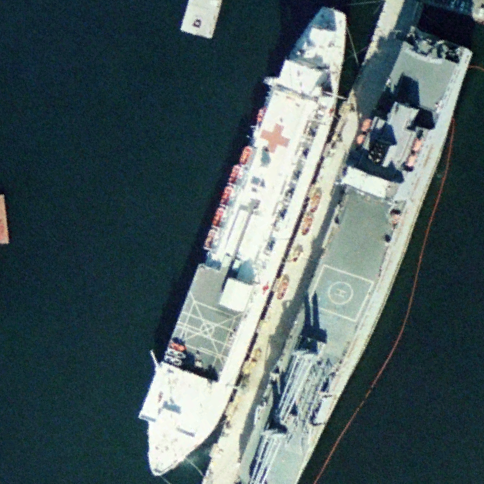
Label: civil